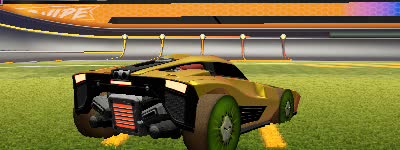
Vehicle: breakout